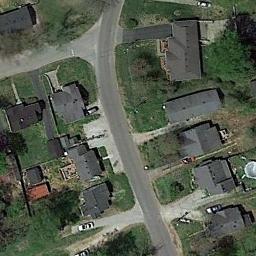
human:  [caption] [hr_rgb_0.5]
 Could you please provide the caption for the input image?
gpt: The medium residential is on the grass next to the road .

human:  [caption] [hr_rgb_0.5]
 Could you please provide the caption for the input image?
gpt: There are many buildings of different shapes and sizes in medium residential area .

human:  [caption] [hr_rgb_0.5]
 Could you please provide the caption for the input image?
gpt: The medium residential area has some dense houses on the grass and a road goes through the medium residential area .

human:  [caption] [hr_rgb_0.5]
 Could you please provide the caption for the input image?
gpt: There are many trees in the medium-sized residential area .

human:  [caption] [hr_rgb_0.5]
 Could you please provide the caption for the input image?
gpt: There are some black buildings on green lawns on the  medium residential area .